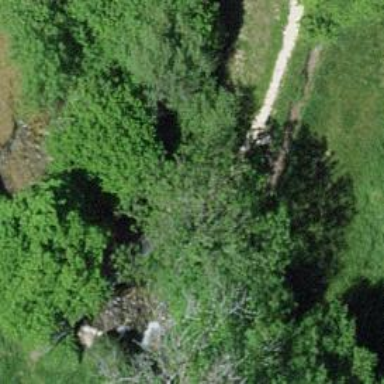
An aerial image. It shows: Path on bridge.